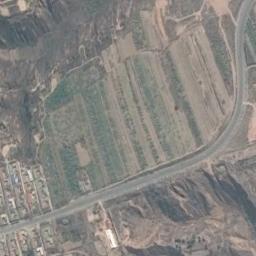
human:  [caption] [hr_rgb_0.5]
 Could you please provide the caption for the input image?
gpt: There is a road on the terrace .

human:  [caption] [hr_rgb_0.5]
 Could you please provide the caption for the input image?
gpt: The green and bare terrace is next to some houses .

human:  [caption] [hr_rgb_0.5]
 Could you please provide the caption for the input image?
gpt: The terraced fields look like circles .

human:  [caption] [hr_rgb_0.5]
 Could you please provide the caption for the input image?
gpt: There is a winding narrow road next to a large brown and green mixed terraces .

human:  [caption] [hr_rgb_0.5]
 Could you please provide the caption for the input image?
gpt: There are some buildings and a freeway beside the terraces .